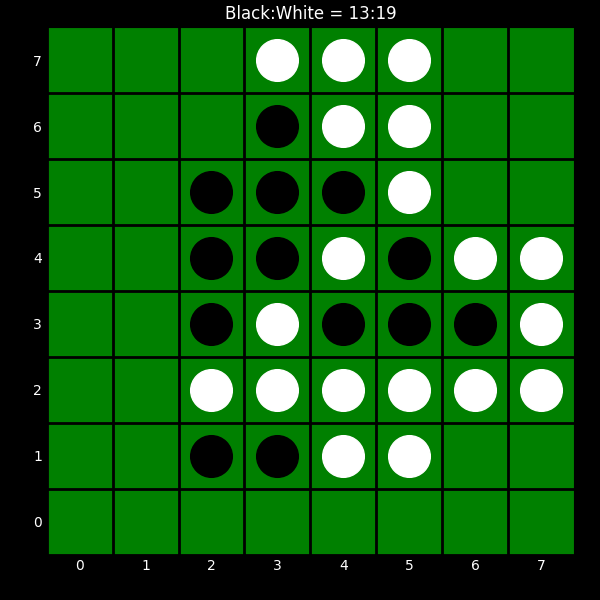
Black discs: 13
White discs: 19